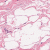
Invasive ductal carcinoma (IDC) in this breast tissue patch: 0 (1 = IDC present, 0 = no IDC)